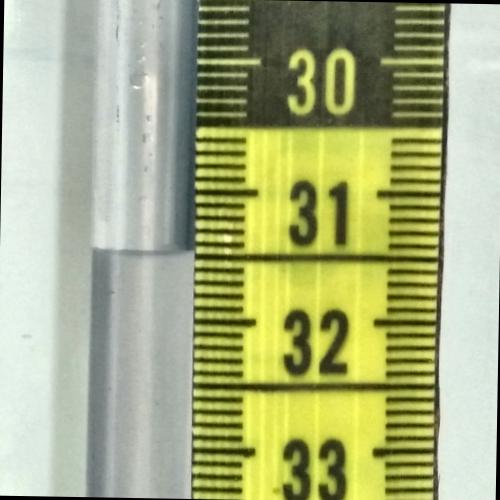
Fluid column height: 31.5 cm